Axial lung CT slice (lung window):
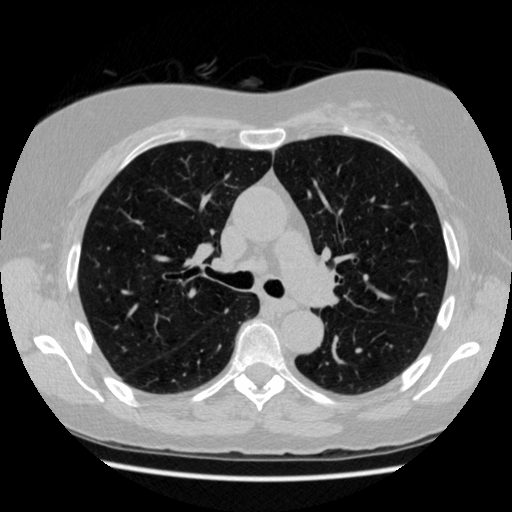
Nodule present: no